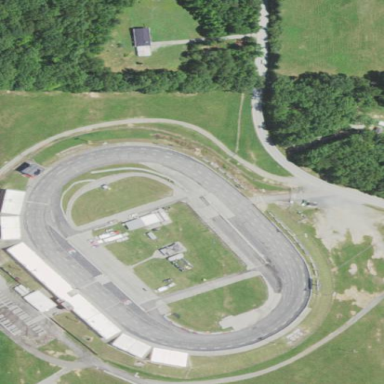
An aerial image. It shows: Motor sport raceway with asphalt surface.